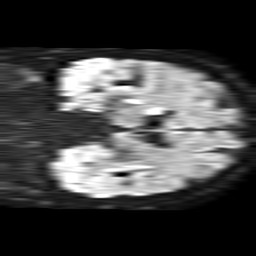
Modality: TRACE
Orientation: coronal
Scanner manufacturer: philips
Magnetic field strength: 1.5 T
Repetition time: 4.6 s
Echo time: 0.08631 s